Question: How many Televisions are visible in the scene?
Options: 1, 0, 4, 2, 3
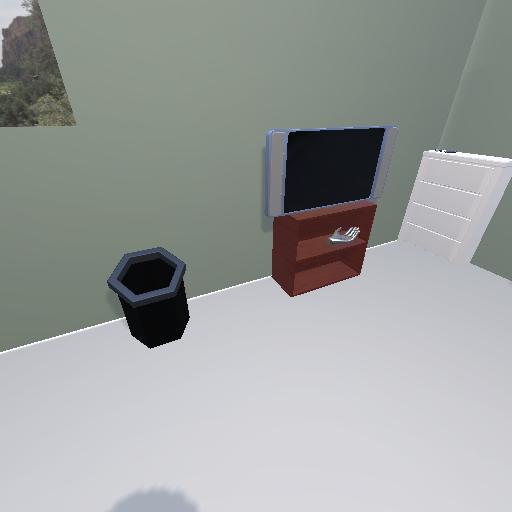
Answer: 1